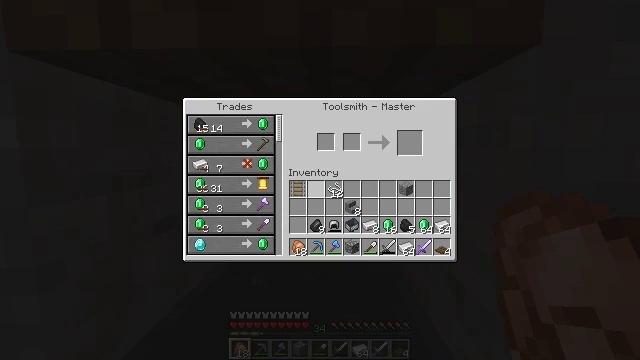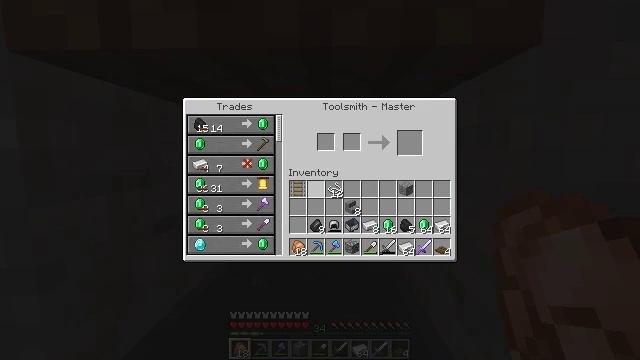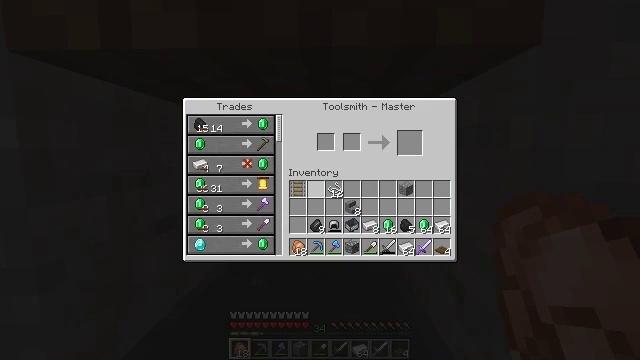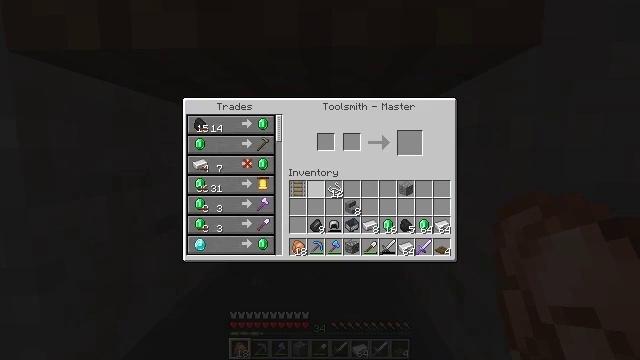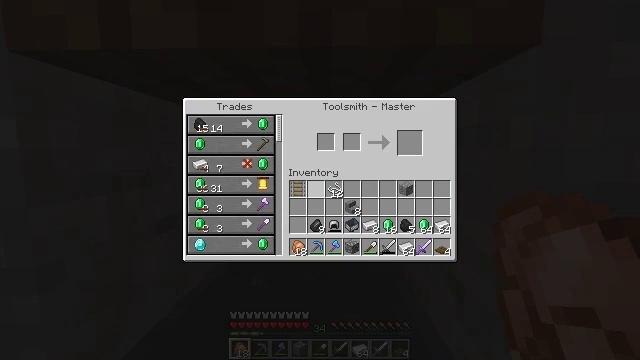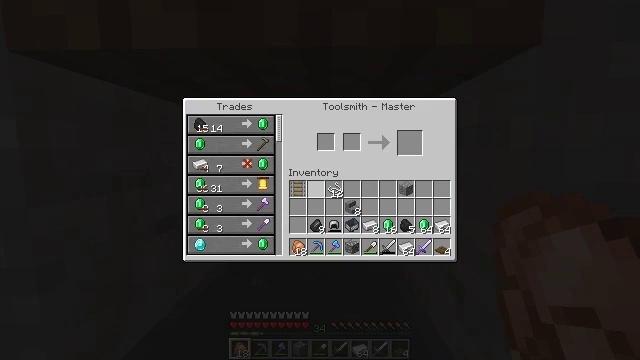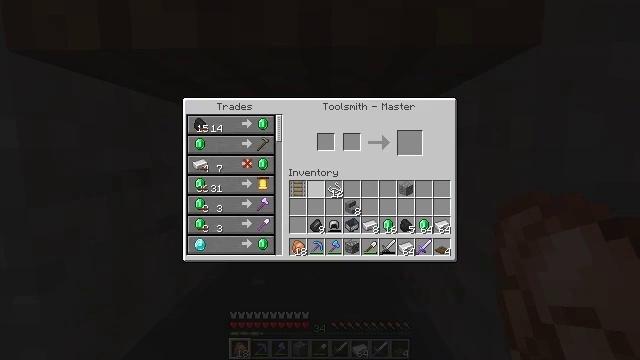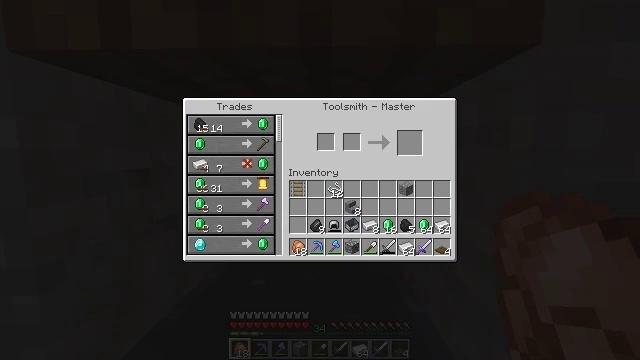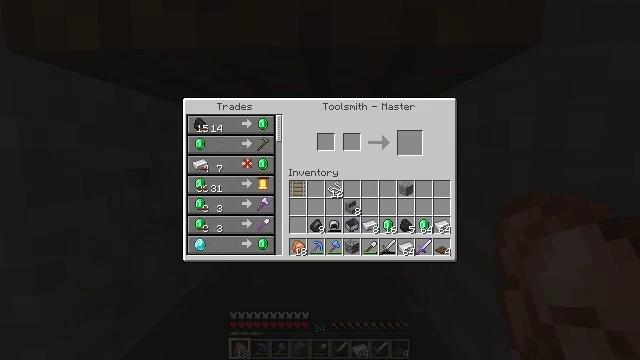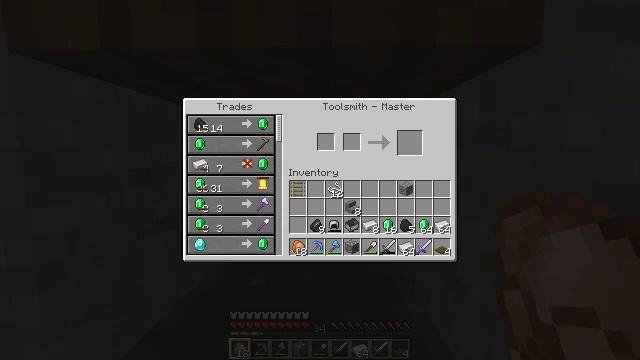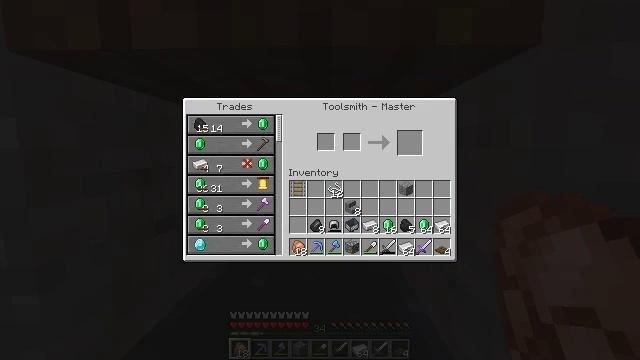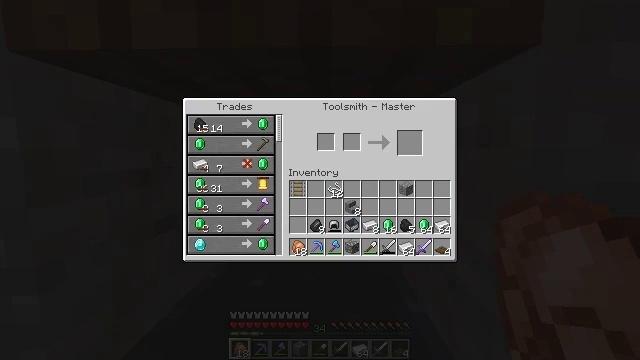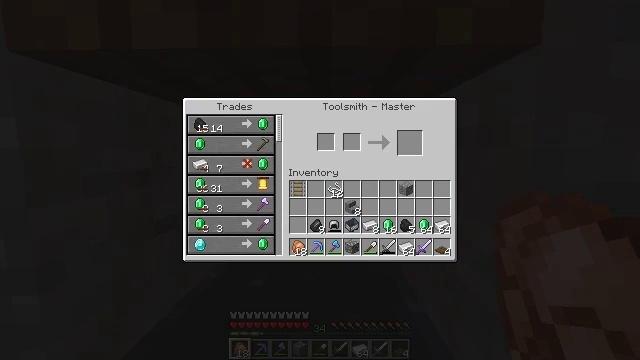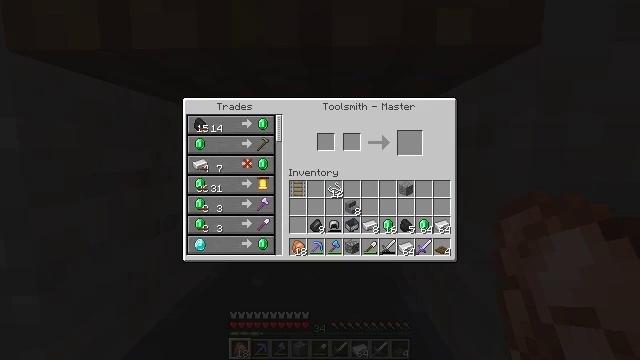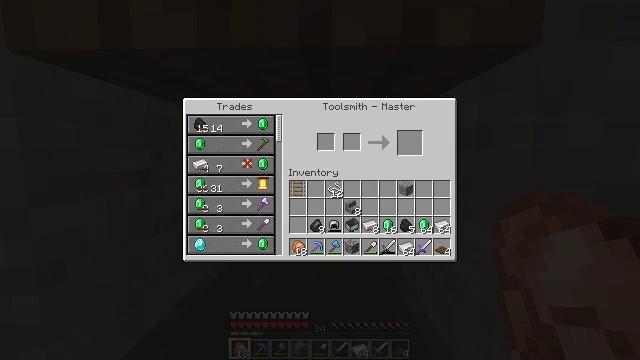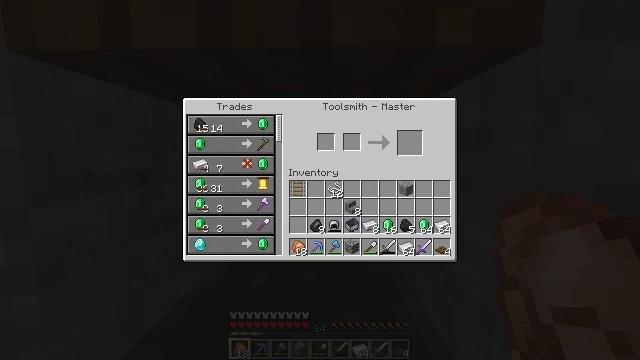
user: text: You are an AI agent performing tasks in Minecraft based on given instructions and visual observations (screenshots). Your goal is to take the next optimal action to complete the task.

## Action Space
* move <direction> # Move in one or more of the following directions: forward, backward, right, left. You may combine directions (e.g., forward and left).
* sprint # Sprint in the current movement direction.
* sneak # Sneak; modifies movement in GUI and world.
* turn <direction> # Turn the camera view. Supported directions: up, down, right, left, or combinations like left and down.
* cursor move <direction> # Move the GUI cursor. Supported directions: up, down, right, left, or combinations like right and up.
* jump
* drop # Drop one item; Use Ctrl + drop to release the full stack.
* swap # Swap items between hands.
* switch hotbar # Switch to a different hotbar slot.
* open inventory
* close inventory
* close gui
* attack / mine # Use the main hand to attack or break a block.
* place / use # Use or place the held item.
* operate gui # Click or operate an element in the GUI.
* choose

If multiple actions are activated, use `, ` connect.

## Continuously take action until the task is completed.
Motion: motion action
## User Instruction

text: craft item bell
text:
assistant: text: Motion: no_op
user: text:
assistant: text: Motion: no_op
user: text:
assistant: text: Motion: no_op
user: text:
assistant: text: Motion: no_op
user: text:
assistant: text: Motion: no_op
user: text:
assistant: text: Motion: no_op
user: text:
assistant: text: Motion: turn left
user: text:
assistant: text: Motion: turn left and up
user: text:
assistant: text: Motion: turn up
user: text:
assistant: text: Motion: turn up
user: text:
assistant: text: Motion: turn up
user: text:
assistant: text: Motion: no_op
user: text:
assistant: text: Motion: no_op
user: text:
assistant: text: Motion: no_op
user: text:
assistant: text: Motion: no_op
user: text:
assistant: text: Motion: no_op
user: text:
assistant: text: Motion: no_op
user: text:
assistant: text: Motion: no_op
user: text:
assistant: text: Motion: no_op
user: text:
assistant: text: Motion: no_op
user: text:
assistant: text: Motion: no_op
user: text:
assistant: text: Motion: attack / mine
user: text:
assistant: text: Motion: attack / mine
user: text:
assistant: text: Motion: attack / mine
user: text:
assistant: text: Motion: turn down, attack / mine
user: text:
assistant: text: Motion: turn down, attack / mine
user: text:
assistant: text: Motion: attack / mine
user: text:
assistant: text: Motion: attack / mine
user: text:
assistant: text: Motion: attack / mine
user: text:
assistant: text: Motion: attack / mine